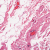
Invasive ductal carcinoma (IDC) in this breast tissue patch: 0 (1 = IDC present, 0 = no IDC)